Aerial crown-view tile of a tropical tree (Barro Colorado Island, Panama), acquired 20241216:
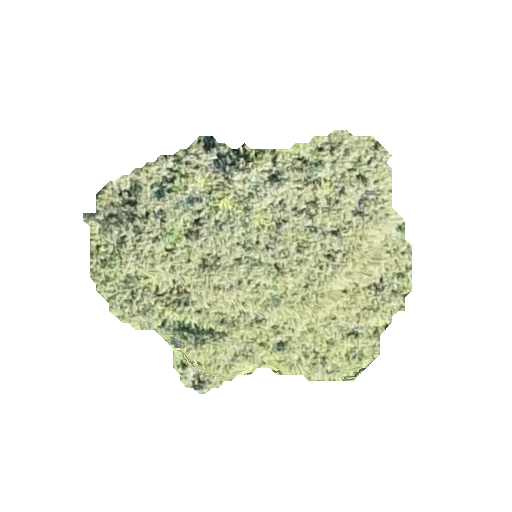
Species: Luehea seemannii
GBIF accepted scientific name: Luehea seemannii
Crown area: 92.255 m²